Question: I have a CMFCButton on a CFormView. I want it to have a particular background color. I came across CMFCButton::SetFaceColor which I thought would do that. But unfortunately it didnt work. May be I'm misunderstanding the "Face" terminology here. Is that the case?
Here's my code:
'''
m_btnCopy.SetFaceColor(RGB(255,0,0),true);
m_btnCopy.SetTextColor(RGB(0,0,255));
'''
and output:

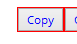
Answer: This setting is quite archaic and is ignored by modern theme engines.
Most likely your application was generated by Visual Studio wizard and contains something like:
'''
CMFCVisualManager::SetDefaultManager(RUNTIME_CLASS(CMFCVisualManagerWindows));
'''
You can try to remove this line to disable custom MFC themes but the button will not look good anyway, after 'SetFaceColor' it will be drawn in classic theme.